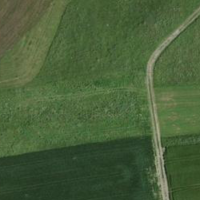
EUNIS habitat code: 52
Species observed at this site:
Tanacetum vulgare